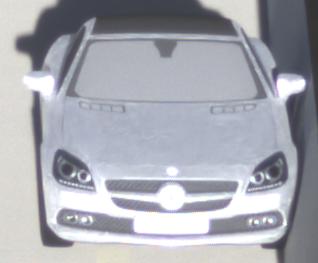
Make: Mercedes-Benz
Model: SLK 200
Detailed model: SLK-Class (172)
Model produced from: 2011/03
Model produced until: 2015/04
Doors: 2
Color: white
Road condition: dry road
Daytime: sunrise or sunset
Contrast: high contrast